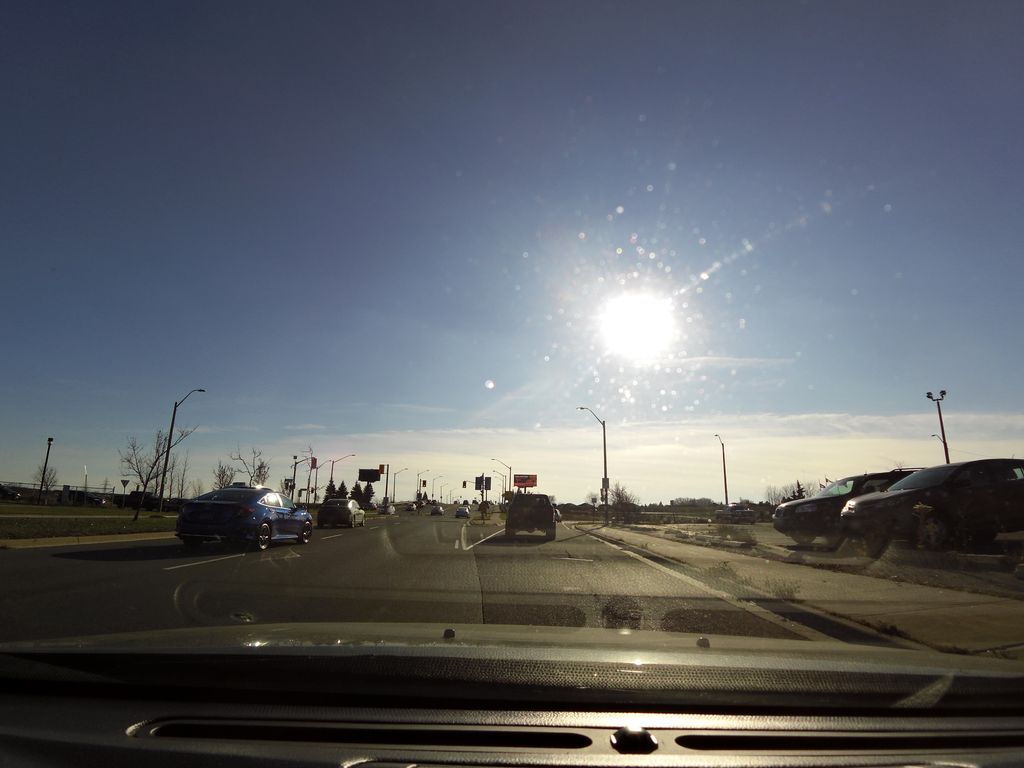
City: hamilton